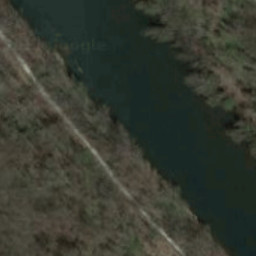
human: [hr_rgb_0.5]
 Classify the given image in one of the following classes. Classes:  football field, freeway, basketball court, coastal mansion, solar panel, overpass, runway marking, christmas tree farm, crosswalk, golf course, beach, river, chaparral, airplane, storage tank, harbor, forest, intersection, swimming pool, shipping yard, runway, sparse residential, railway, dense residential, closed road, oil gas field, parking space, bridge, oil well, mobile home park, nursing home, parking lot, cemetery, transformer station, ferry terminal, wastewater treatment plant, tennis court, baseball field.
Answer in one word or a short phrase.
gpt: river